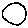
Label: circle